Question: I am trying to show the exception that is being thrown because of SQL store procedure failure.I am getting the response in ajax but that is to with requst.responseText but I dont want to access the whole responseText.I need only the title of this responseText
My Controller is as Follows:
'''
public ActionResult ReOrderSegment(string DocumentIDs, long DossierIDForReOrder)
{
try
{
var TrimmedString = DocumentIDs.TrimEnd('#');
var DocumentIDsWithInteger = Convert.ToInt64(DocumentIDs.Split('#').FirstOrDefault());
long SelectedCompany = db.Documents.FirstOrDefault(x => x.ID == DocumentIDsWithInteger).CompanyID;
var Message = db.PerformAutomatedSorting(SelectedCompany, DossierIDForReOrder, TrimmedString);
return Json(Message, JsonRequestBehavior.AllowGet);
}
catch (SqlException ex)
{
Response.StatusCode = 500;
Response.TrySkipIisCustomErrors = true;
return Json(new { errorMessage = ex.Message }, JsonRequestBehavior.AllowGet);
}
return Json(0);
}
'''
and JS:
'''
$.ajax({
type: 'POST',
url: rootUrl("Dossier/ReOrderSegment"),
dataType: "json",
data: { DocumentIDs: DocumentIDs, DossierIDForReOrder: DossierIDForReOrder },
traditional: true,
success: function (rest)
{
alert(rest);
},
error: function (request, status, error)
{
//var all = JSON.parse(request.responseText);
alert(request.responseText);
}
});
});
'''
here i am attaching the images

here i want to show only "Please select only Air Product that are UnInvoiced" in alert.
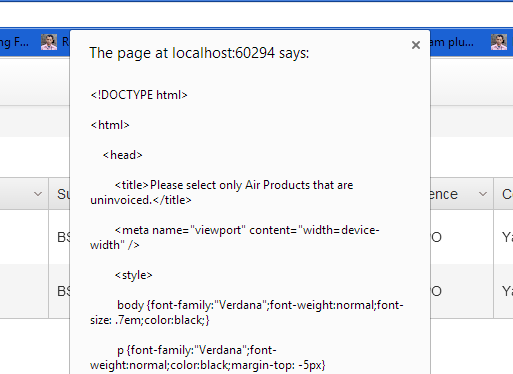
Answer: You can use following code in your error block:
'''
var newTitle = $(request.responseText).filter('title').text(); // or try find('title').text();
'''
The variable newTitle above should show you the title.
But Ideally you should try creating a small class for ErrorDetails with properties like a string Message, or a List Messages to save all your validation messages and return to the client like this in your catch block in controller:
'''
ErrorDetails errorDetails = new ErrorDetails();
errorDetails.Message = "Please select only Air Product that are UnInvoiced";
return Json(errorDetails, JsonRequestBehavior.AllowGet);
'''
And In jquery code, read the error details like this:
'''
error: function(xhr, status, error) {
var obj = $.parseJSON(xhr.responseText); //can also use xhr.responseJSON directly instead of parsing it.
alert(obj.Message);
//use this obj to to read message or list of messages by for loop.
}
'''